Interaction volume radius: 10 \u00c5
Interaction volume height: 10 \u00c5
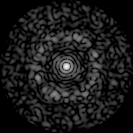
Disorder parameter: 0.8162